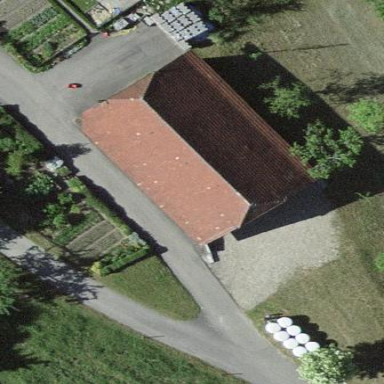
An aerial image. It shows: Rural barn.